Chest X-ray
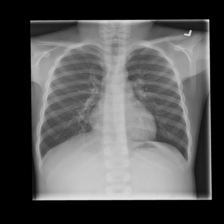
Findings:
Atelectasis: negative
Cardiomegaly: negative
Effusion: negative
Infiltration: negative
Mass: negative
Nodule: negative
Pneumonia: positive
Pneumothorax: negative
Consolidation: positive
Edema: negative
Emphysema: negative
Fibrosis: negative
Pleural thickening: negative
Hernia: negative